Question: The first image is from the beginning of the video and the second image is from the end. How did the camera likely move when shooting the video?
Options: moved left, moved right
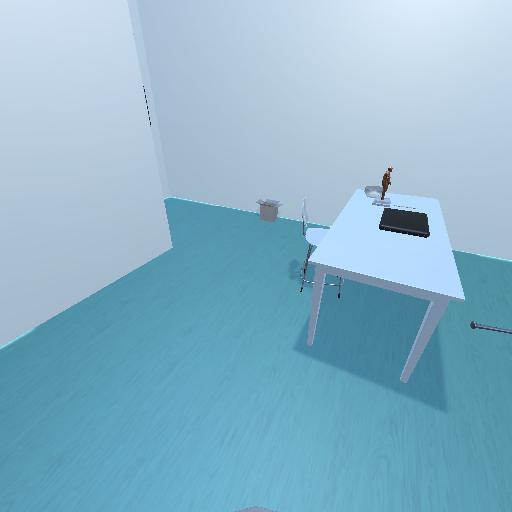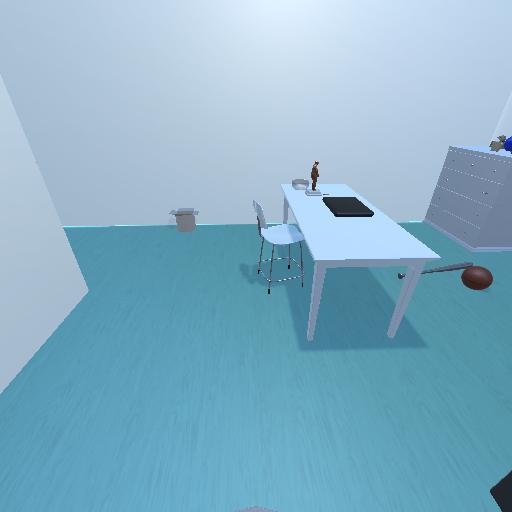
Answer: moved left